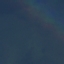
Land use / land cover class: SeaLake